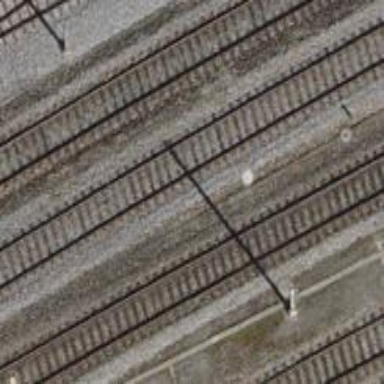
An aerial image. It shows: Railway track with contact line for electrification.